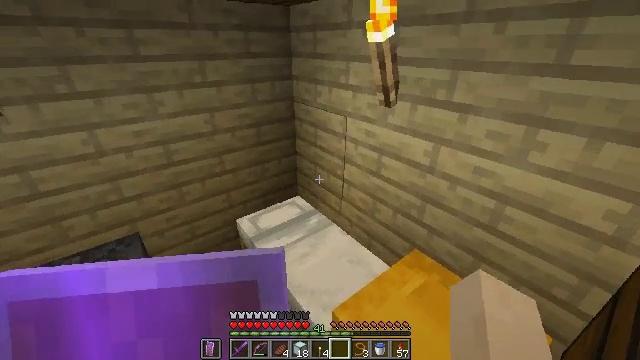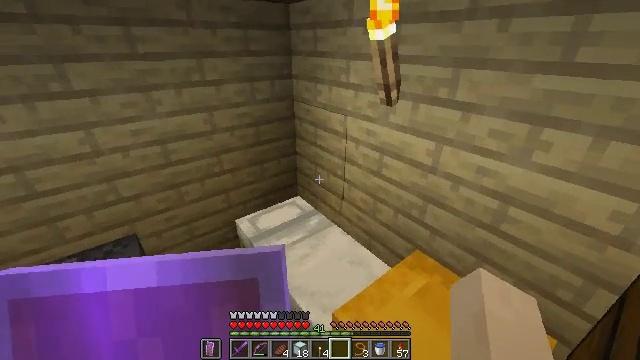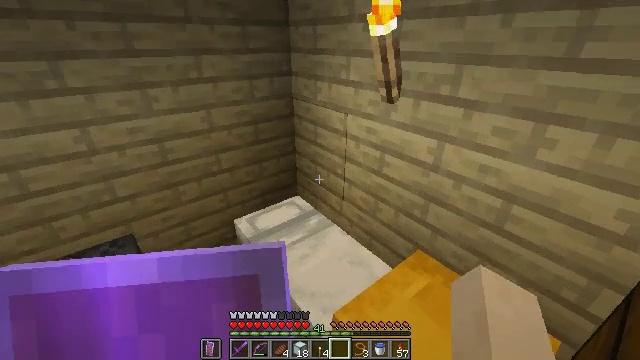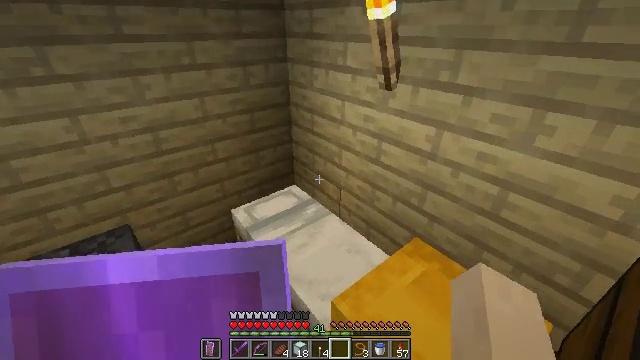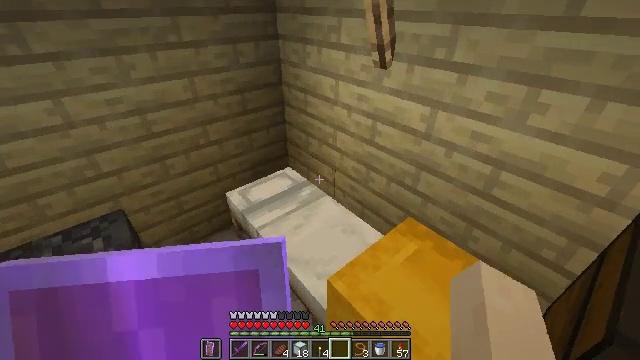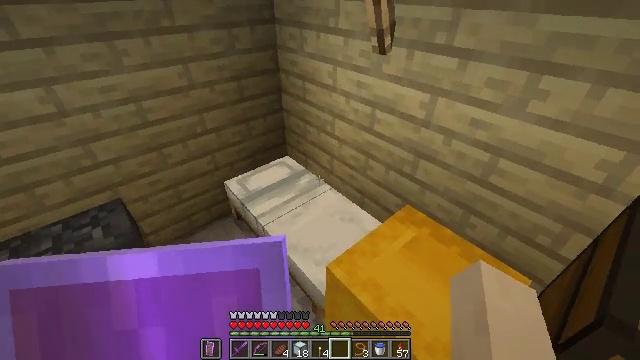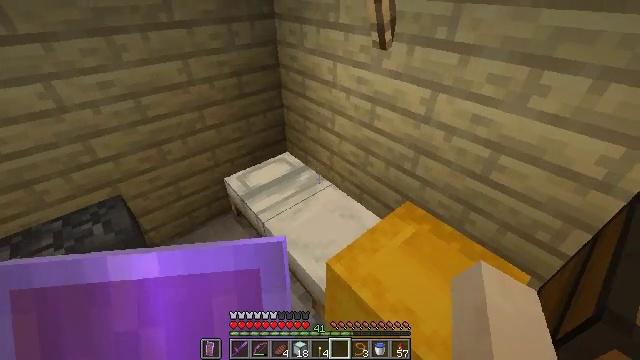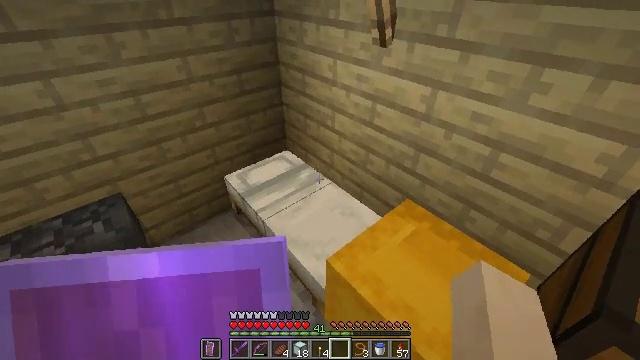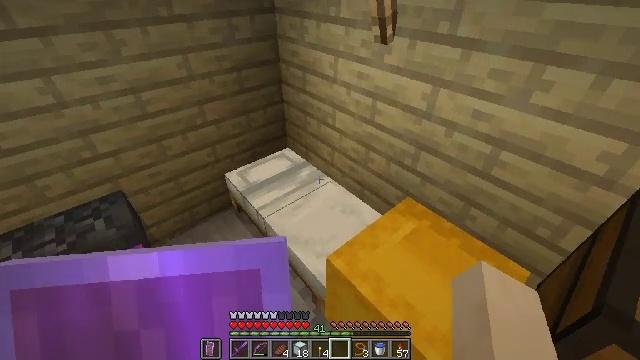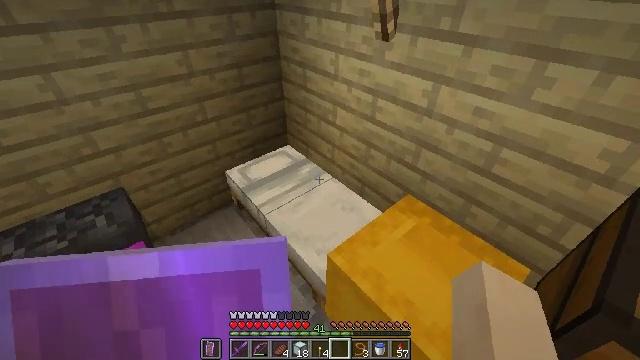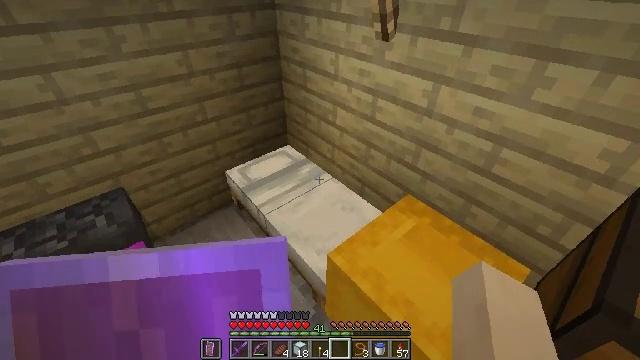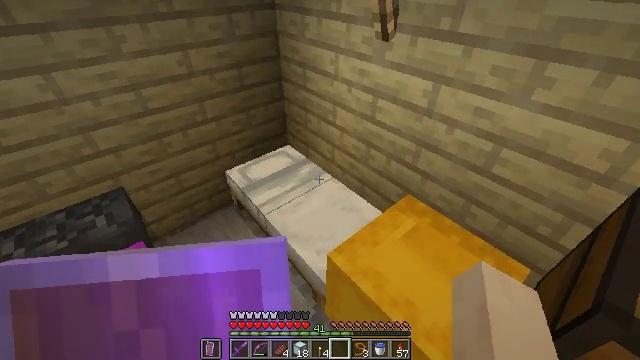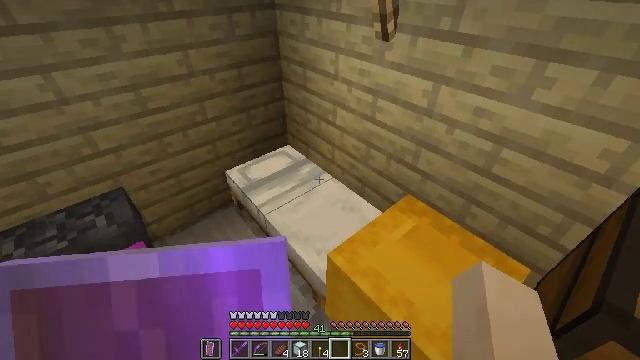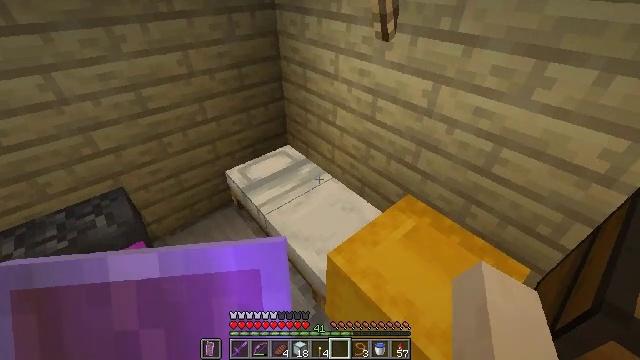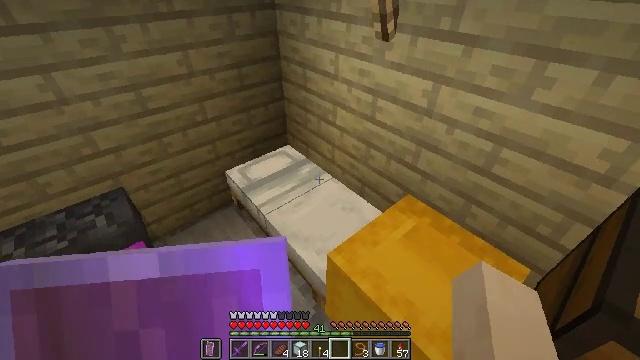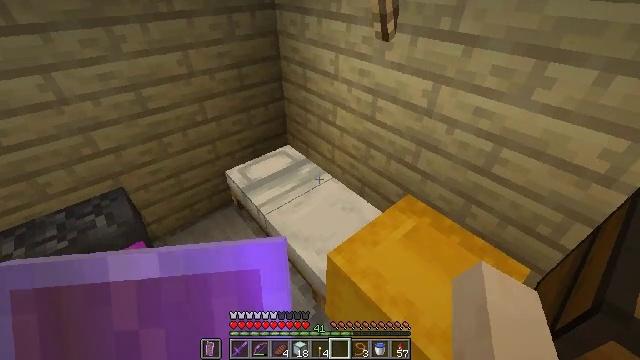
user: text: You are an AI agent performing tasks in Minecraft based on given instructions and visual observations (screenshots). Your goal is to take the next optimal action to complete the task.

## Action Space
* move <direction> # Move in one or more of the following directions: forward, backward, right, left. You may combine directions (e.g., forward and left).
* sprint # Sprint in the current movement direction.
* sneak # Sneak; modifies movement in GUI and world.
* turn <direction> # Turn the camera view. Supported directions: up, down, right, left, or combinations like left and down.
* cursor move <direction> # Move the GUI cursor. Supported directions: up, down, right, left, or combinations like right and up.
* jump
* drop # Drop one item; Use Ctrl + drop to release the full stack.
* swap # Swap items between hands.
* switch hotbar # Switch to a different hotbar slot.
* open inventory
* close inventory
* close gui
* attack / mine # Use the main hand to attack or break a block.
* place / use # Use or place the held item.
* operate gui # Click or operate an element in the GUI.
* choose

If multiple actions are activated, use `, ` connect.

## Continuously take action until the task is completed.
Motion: motion action
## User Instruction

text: Get a green carpet from the crafting table.
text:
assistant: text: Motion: no_op
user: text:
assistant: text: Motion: no_op
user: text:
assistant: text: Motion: turn down
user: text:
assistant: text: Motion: turn right and down
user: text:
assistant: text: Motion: turn down
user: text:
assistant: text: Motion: no_op
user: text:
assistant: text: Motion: no_op
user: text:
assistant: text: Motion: no_op
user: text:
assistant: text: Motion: no_op
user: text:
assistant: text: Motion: no_op
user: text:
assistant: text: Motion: no_op
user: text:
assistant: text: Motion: no_op
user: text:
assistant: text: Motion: no_op
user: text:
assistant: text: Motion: no_op
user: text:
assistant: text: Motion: no_op
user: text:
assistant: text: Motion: no_op
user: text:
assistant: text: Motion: turn left and down
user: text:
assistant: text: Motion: use / place
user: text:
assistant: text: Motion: use / place
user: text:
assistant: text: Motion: use / place
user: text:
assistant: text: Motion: use / place
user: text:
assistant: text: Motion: no_op
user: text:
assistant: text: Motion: no_op
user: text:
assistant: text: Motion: no_op
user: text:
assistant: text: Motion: no_op
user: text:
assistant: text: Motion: no_op
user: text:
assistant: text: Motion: no_op
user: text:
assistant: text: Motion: no_op
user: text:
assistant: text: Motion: no_op
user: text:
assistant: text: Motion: no_op